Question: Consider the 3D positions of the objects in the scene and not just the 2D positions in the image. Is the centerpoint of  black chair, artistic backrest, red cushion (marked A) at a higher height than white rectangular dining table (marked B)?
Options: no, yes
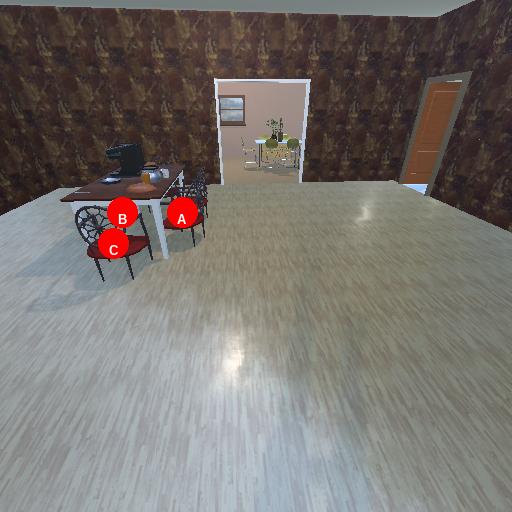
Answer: no